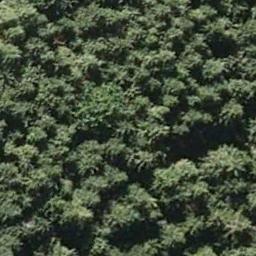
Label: forest